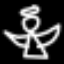
Label: angel